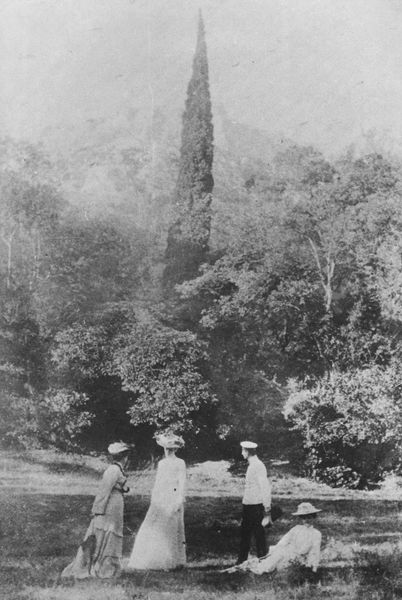
Titel: "Kennst du das Land, wo die Zitronen blüh'n?"
Künstler: Russischer Photograph
Schlagwörter: baum, gruppe, himmel, mann, schatten, weiß, bäume, frauen, landschaft, menschen, sitzen, damen, frau, grau, hut, hüte, kleid, kleider, männer, schwarz, anlage, blick, dame, gras, gürtel, park, rasen, schirm, sonnenschirm, wiese, gespräch, leute, rock, anzug, gesichter, hose, jacke, mütze, arme, kleidung, sehen, stehen, herr, hügel, natur, busch, büsche, gehen, sonne, haare, kostüm, stehend, drei, gewänder, wald, zart, garten, taille, liegen, ruhen, beobachten, berge, mauer, ausflug, picknick, rast, junge, foto, fotografie, photographie, vier, spaziergang, zypresse, militär, schwarzweiß, uniform, soldat, matrosenanzug, sonntag, photo, senkrecht, hellgrau, pinie, volant, aufnahme, rasten, schwach, lumiere, russisch, lange kleider, lagern, verblasst, verblichen, dejeuner, matrosenhut, onirisme, sitzdend, verblihen